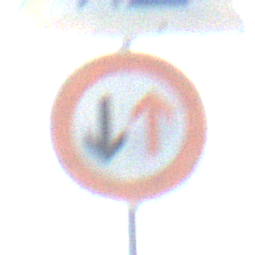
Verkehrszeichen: VorrangDesGegenverkehrs
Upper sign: Arbeitsstelle
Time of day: Night
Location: Outdoor (Nature)
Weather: Clear
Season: NotSpecified
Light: Natural